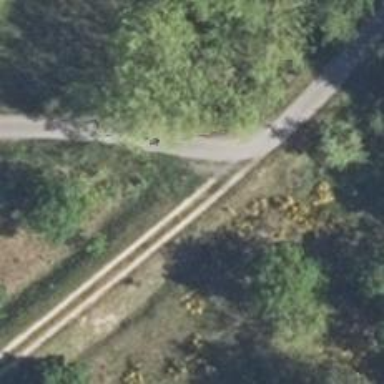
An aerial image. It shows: Track road with grade3 tracktype.